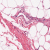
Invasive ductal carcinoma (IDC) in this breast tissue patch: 0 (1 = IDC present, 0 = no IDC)